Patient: sex F, age 73
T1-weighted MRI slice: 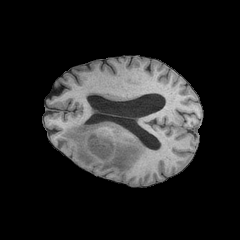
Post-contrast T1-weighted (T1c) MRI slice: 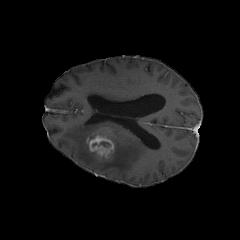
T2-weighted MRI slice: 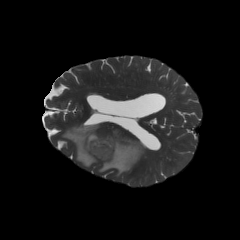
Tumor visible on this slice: yes
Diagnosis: Glioblastoma, IDH-wildtype
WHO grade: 4